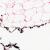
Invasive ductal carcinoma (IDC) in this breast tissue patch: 0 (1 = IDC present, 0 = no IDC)